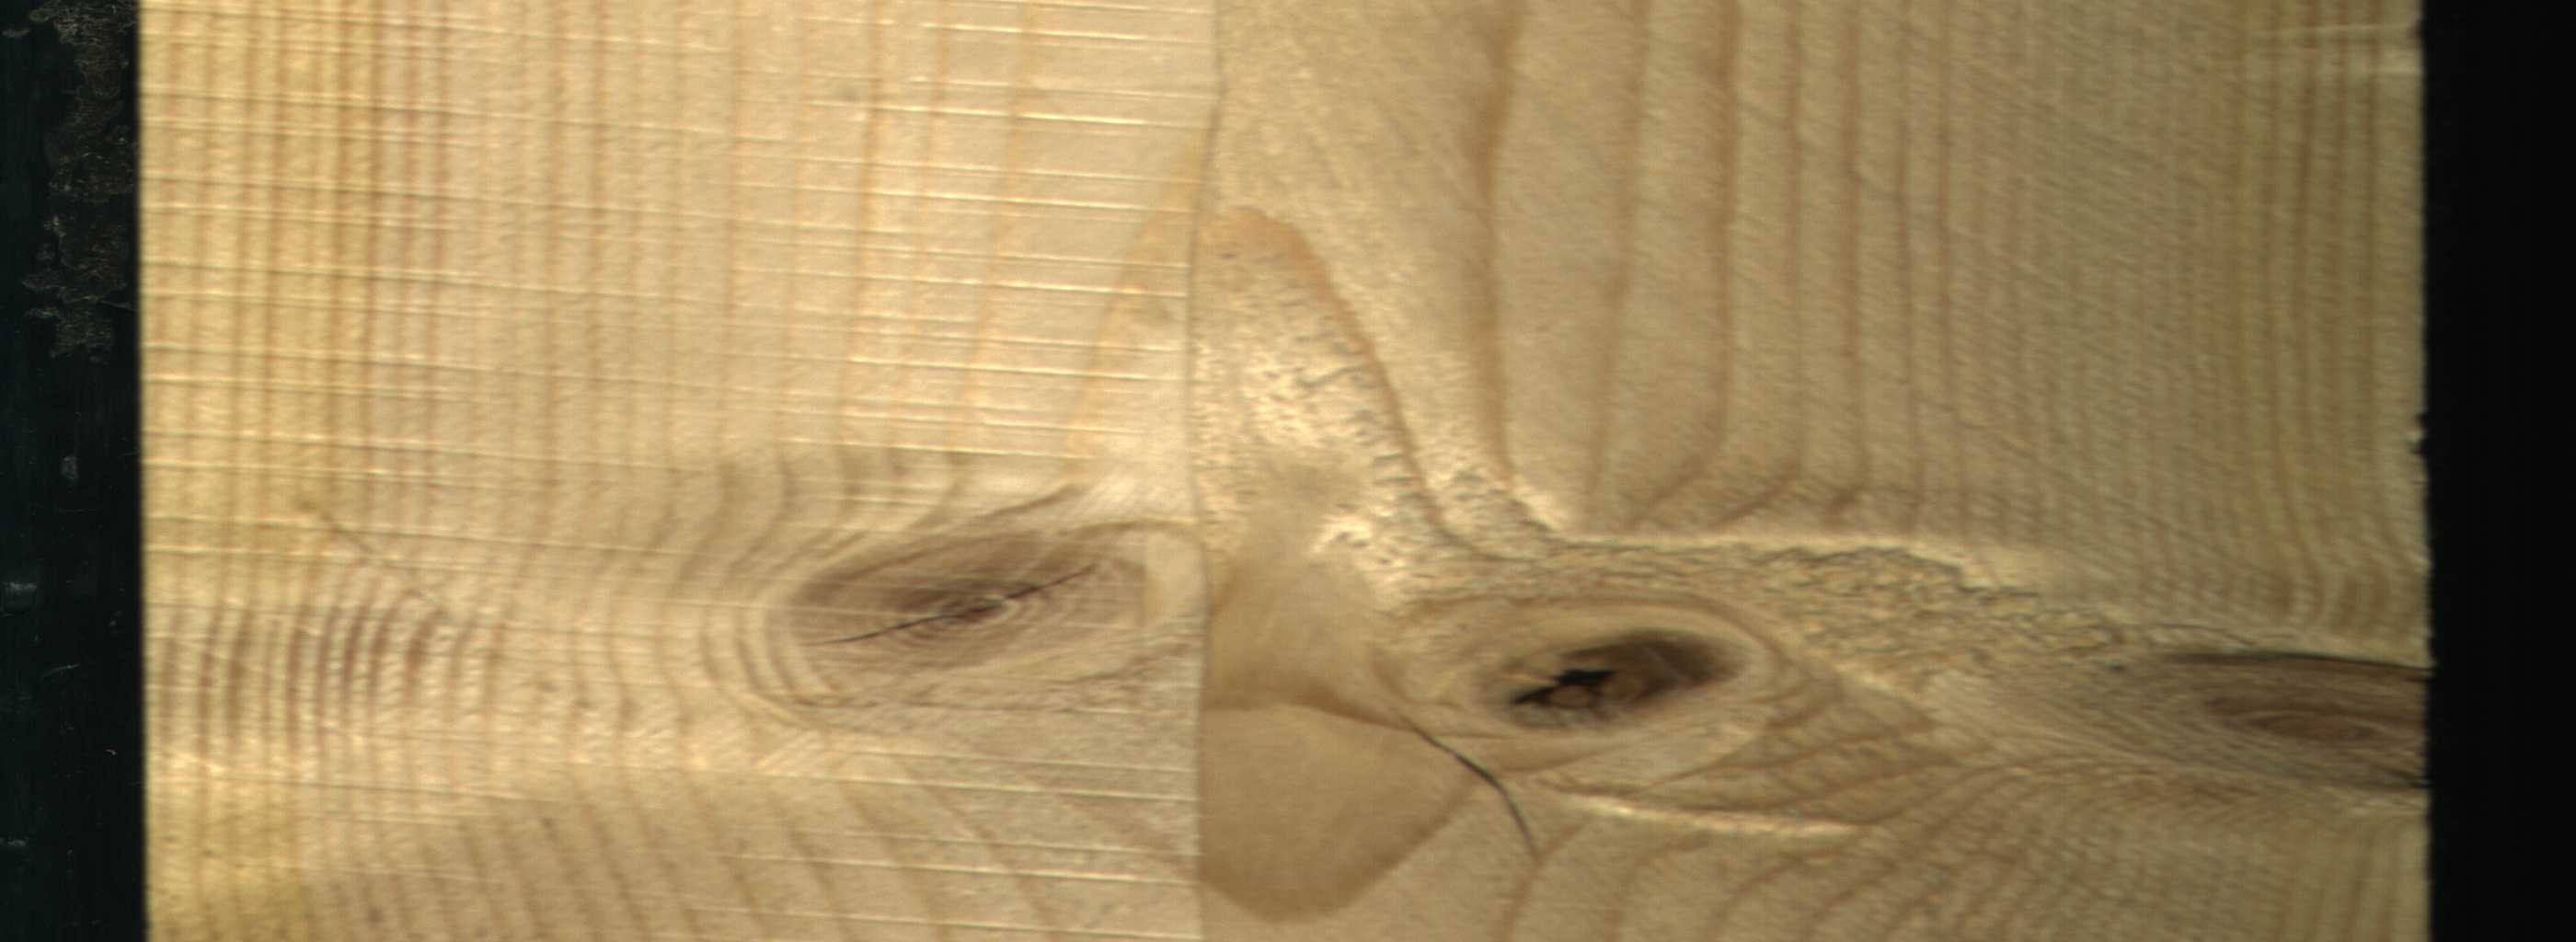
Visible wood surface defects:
Crack
knot_with_crack
Dead_Knot
Live_Knot